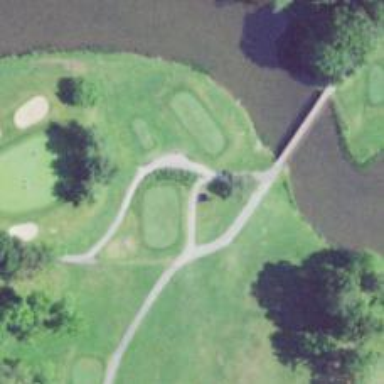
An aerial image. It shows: Asphalt path within golf course area.